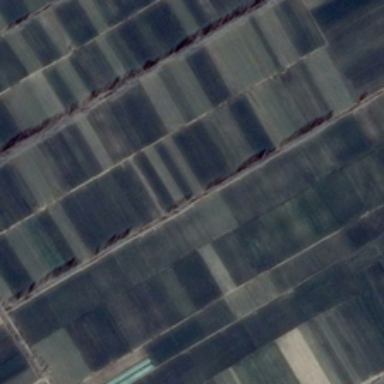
Many piece of dark green farmlands are orderly together .